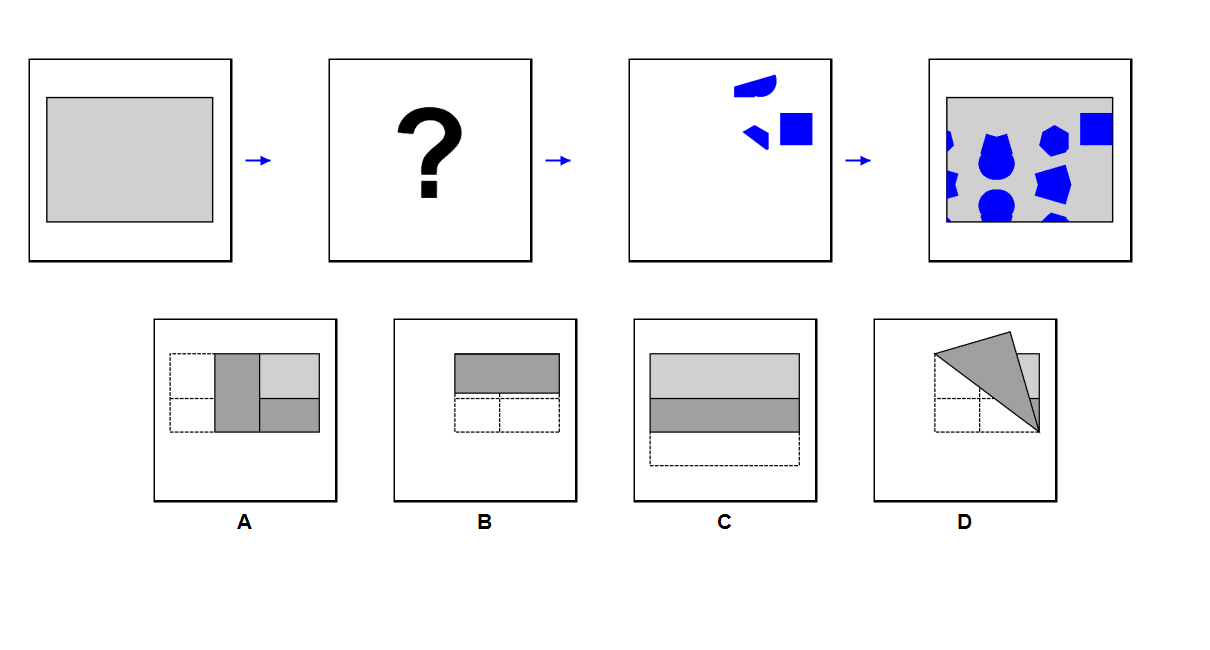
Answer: B